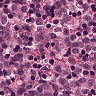
Metastatic tissue present: yes